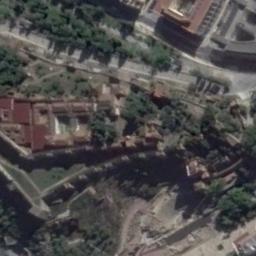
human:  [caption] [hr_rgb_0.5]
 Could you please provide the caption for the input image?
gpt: Some trees are beside the palace .

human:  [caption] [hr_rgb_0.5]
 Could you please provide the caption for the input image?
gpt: The red palace with long walls is surrounded by a grove of trees .

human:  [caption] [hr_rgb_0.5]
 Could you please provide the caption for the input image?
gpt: The palace is on the grass surrounded by trees .

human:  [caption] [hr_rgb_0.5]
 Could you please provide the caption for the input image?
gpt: One side of the palace is the road and the other side is lush woods .

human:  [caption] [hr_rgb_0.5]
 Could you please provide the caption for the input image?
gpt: There are some green trees beside the palace .